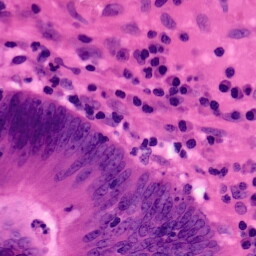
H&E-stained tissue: Colon